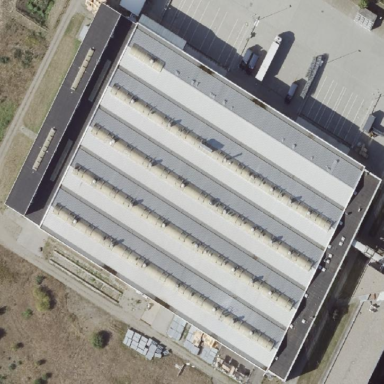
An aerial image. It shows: Industrial building.